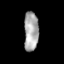
Tissue: skin
Cell type: Epithelial cells
Senescence score: 0.2664
Nuclear area (px): 560
Mean DAPI intensity: 167.975